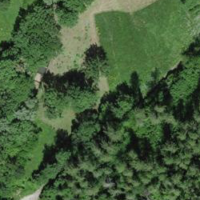
EUNIS habitat code: 44
Species observed at this site:
Clematis vitalba